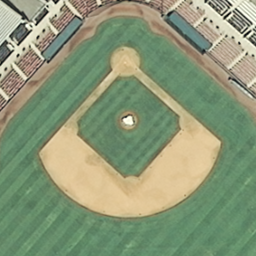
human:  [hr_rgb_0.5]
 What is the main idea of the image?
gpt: baseball diamond